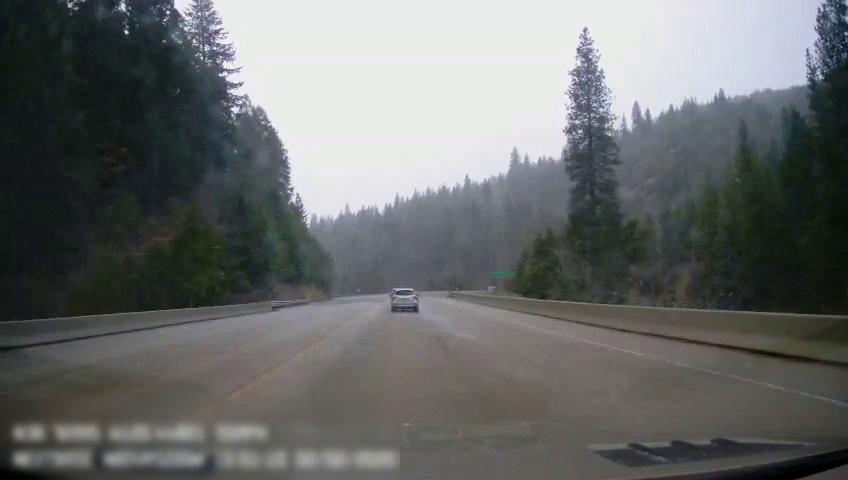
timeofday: Day
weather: Cloudy
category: Drivable Space
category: Vehicles | SUV
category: Lanes | Current Lane
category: Lanes | Alternate Lane
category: Traffic | Signs